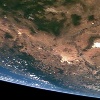
Label: land